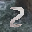
Label: 2